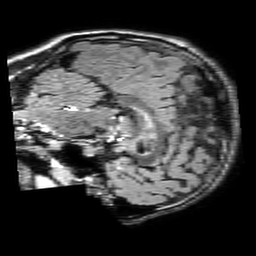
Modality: FLAIR
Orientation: sagittal
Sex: male
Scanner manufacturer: philips
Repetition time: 11 s
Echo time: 0.125 s